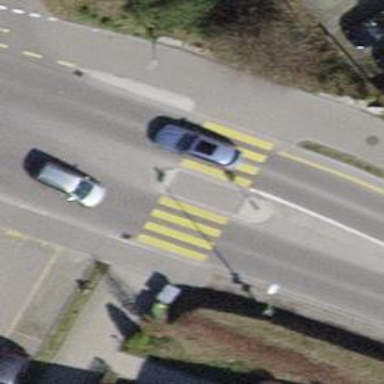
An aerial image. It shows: Marked footway crossing with asphalt surface and crossing island.